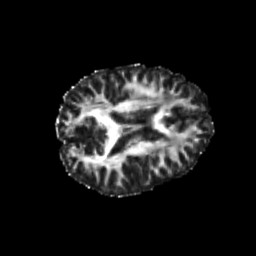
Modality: FA
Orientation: axial
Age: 20
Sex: male
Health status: healthy
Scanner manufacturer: philips
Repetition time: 7.395 s
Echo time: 0.08599 s